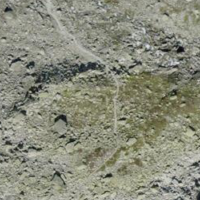
EUNIS habitat code: 48
Species observed at this site:
Oenanthe oenanthe